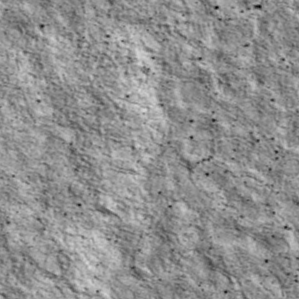
Label: non_frost